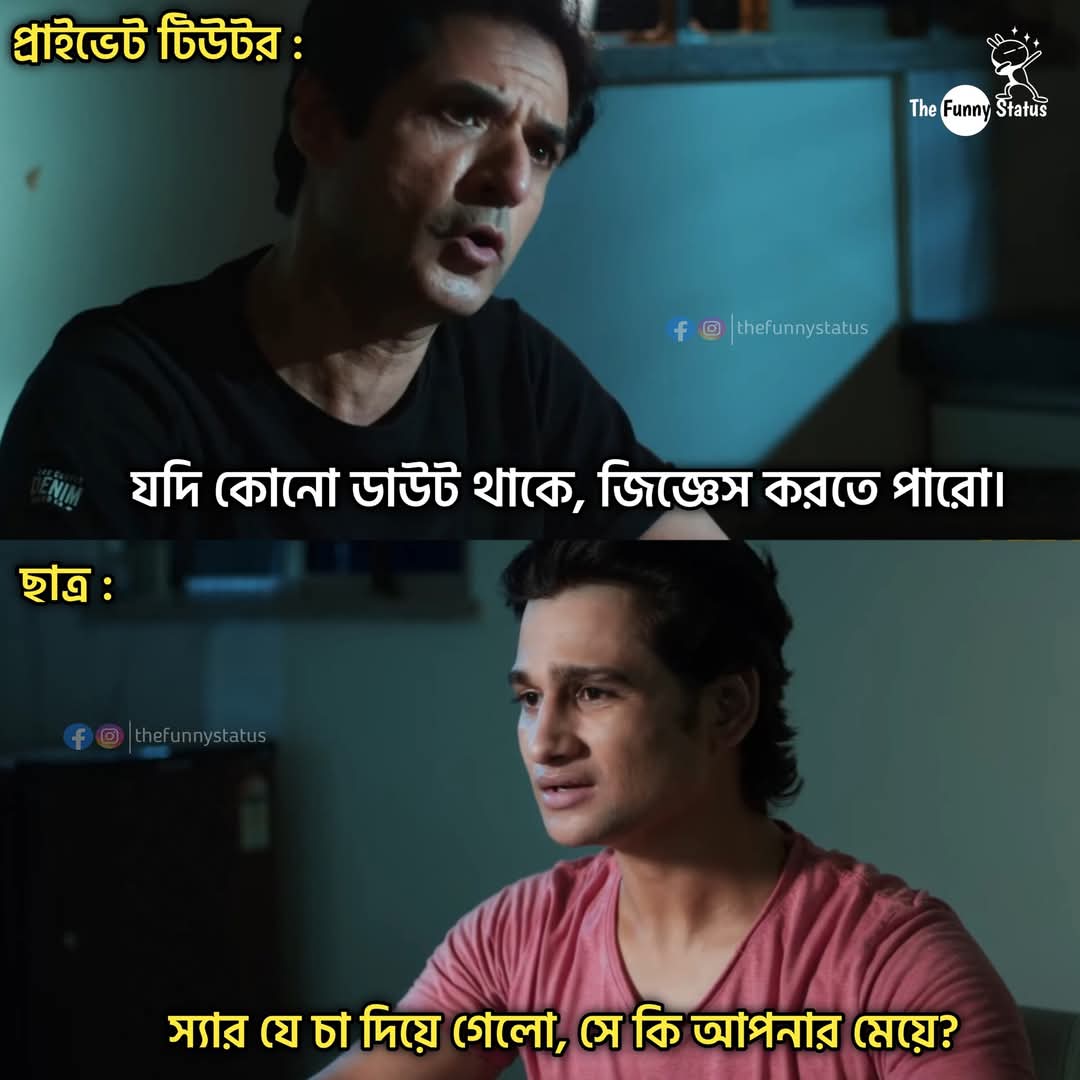
Text: প্রাইভেট টিউটর :
যদি কোনো ডাউট থাকে, জিজ্ঞেস করতে পারো।
ছাত্র :
স্যার যে চা দিয়ে গেলো, সে কি আপনার মেয়ে?
Label: Non Hate